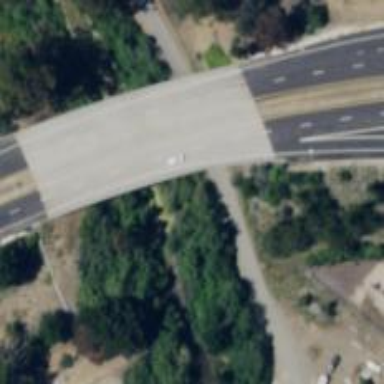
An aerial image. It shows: Viaduct bridge on motorway.